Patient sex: F
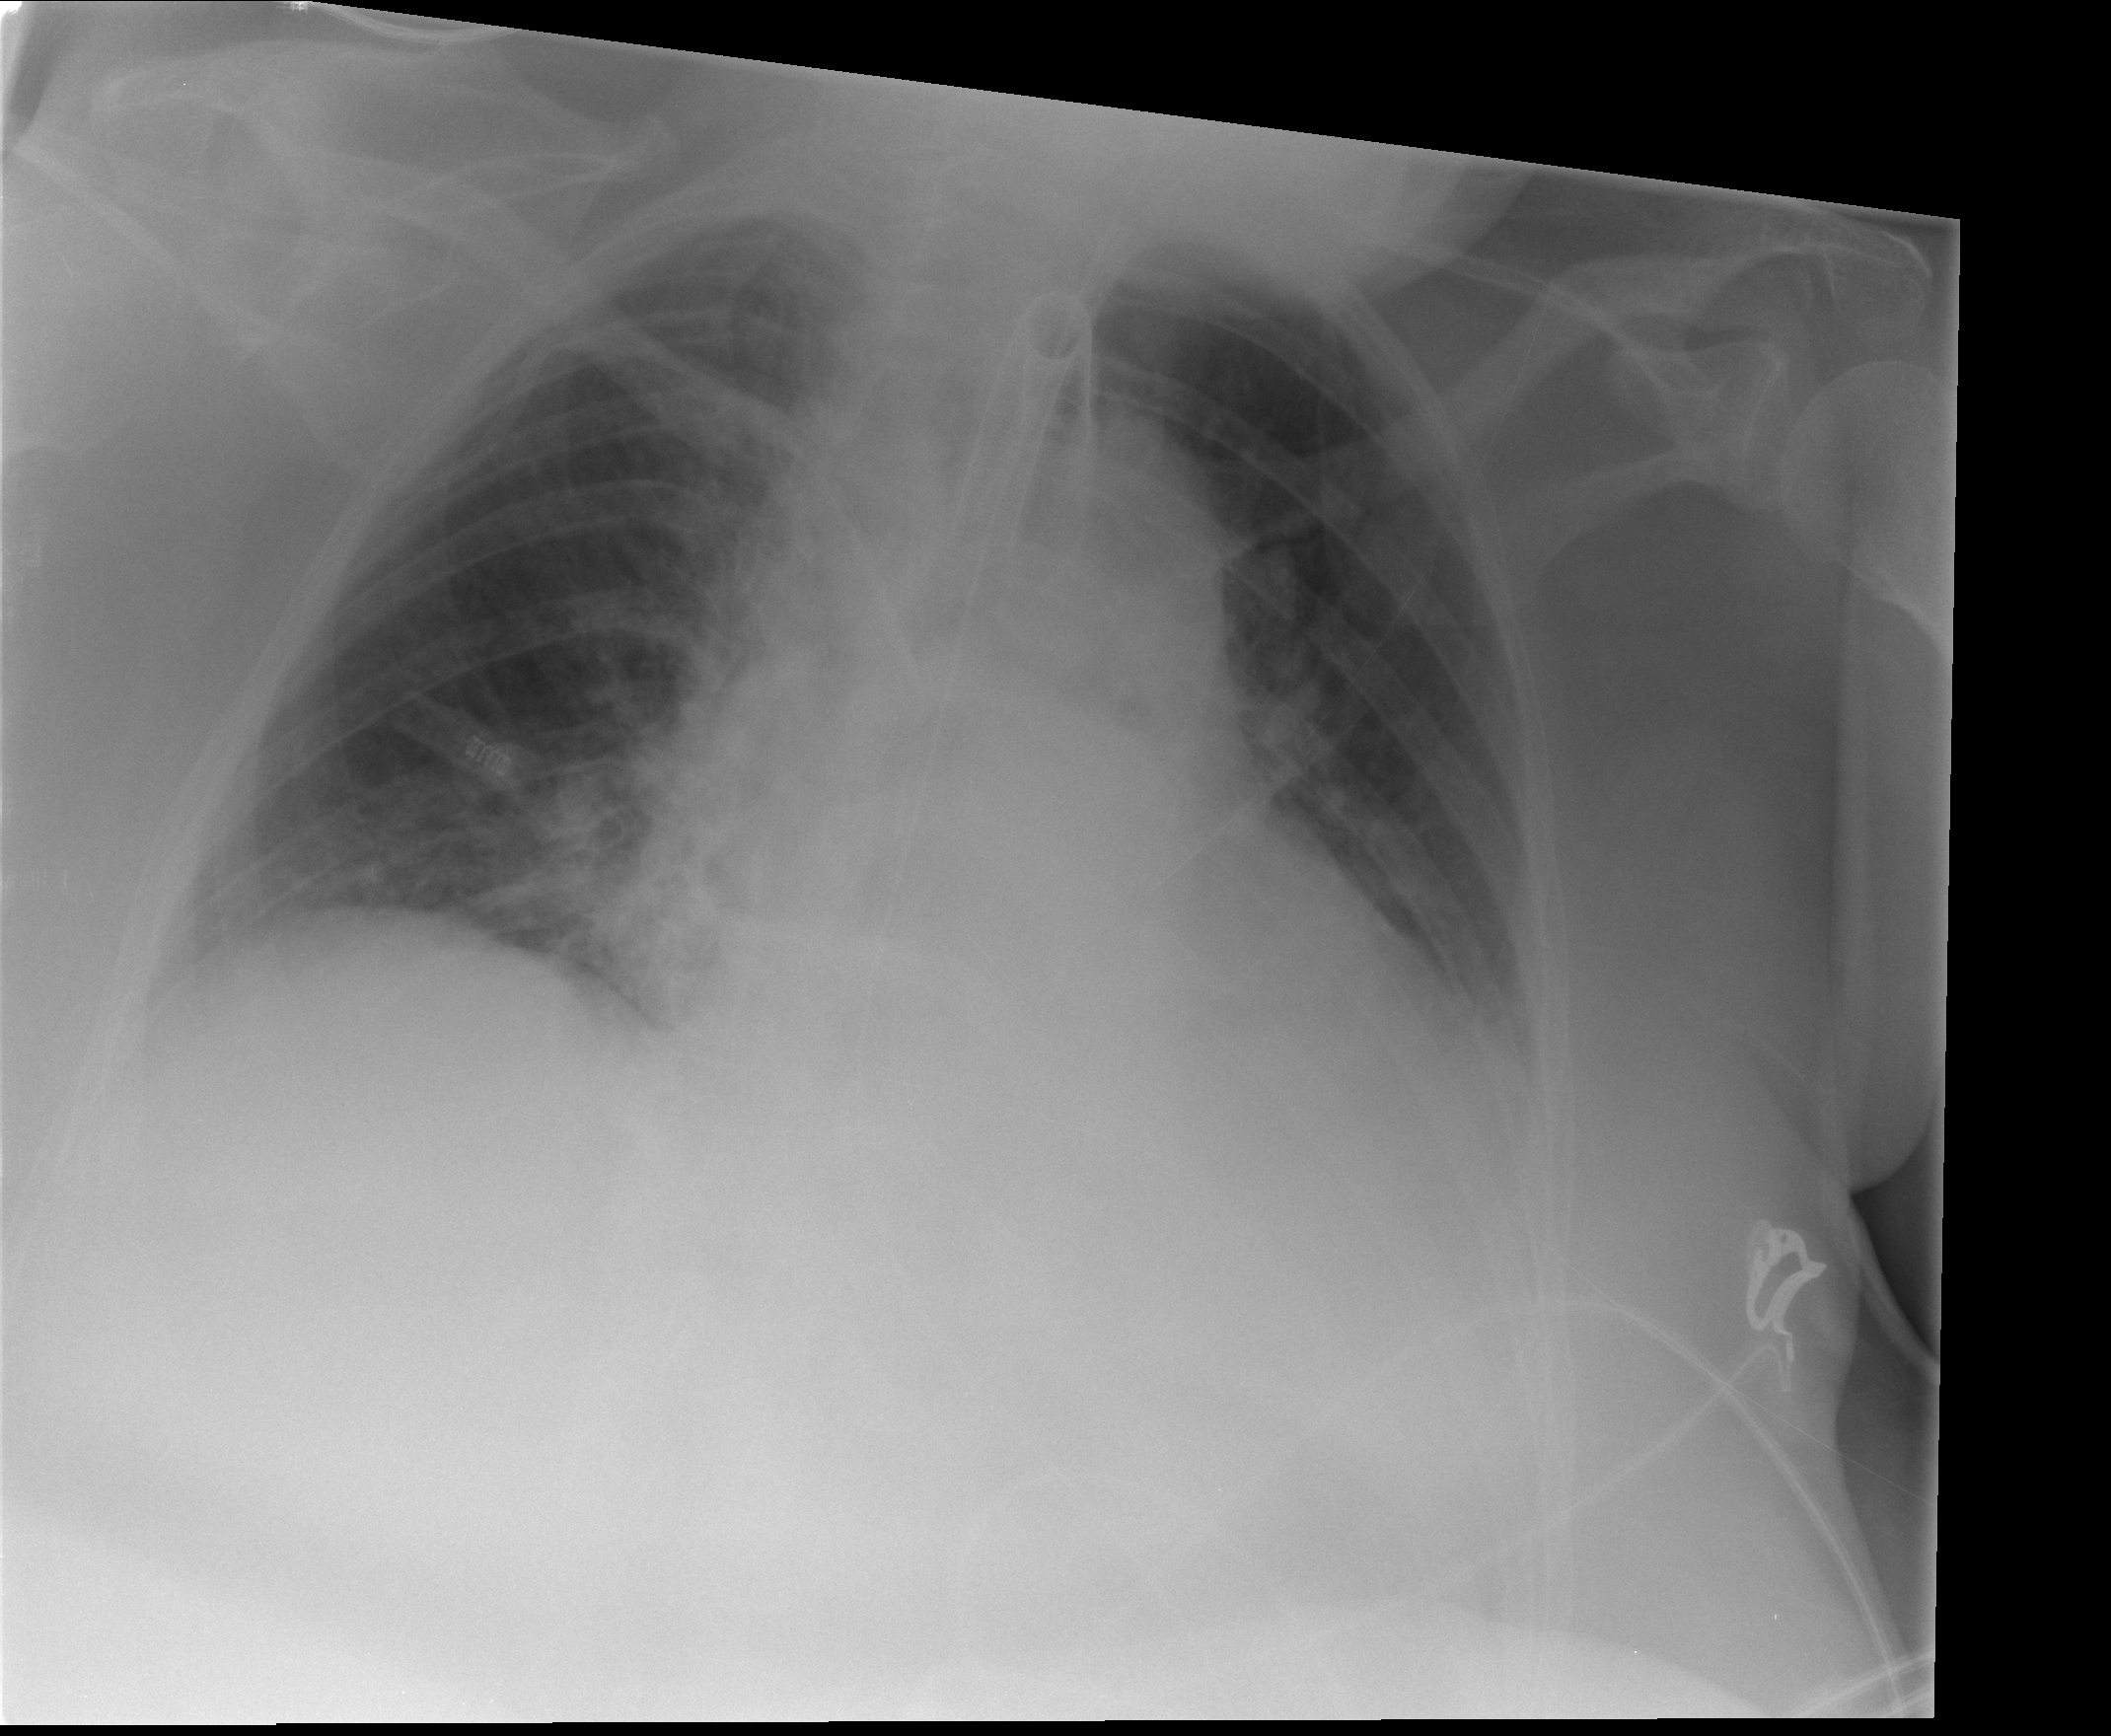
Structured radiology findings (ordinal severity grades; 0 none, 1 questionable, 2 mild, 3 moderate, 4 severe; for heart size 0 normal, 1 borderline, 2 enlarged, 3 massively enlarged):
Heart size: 2
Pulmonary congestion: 2
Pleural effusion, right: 0
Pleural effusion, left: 2
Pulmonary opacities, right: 0
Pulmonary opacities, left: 0
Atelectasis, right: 0
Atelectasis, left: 0